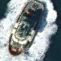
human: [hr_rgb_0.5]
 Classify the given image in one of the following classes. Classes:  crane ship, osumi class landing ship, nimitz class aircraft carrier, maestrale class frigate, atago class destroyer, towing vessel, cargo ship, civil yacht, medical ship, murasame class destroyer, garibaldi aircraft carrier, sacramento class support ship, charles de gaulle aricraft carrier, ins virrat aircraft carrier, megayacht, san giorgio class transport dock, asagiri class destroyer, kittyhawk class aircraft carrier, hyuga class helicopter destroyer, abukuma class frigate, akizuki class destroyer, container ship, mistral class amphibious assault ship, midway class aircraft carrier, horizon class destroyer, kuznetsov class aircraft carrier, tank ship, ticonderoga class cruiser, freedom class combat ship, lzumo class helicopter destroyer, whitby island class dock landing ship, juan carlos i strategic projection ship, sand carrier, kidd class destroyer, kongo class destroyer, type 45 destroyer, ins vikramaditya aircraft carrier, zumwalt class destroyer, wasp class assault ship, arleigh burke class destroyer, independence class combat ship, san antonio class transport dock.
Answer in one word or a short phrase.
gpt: Towing vessel